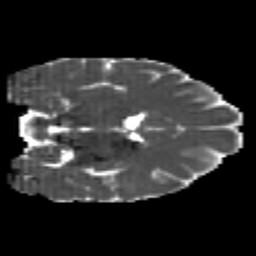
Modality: MD
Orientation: coronal
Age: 22
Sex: female
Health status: healthy
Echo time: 0.074 s